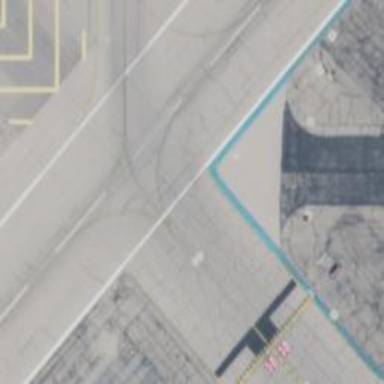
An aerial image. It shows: Image of taxiway at airport.